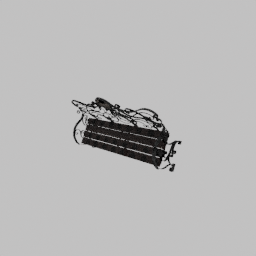
Label: furniture